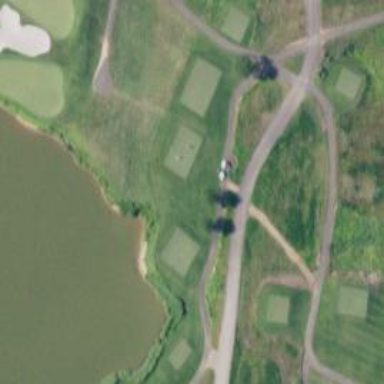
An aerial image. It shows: Golf hole.